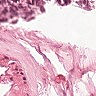
Metastatic tissue present: no